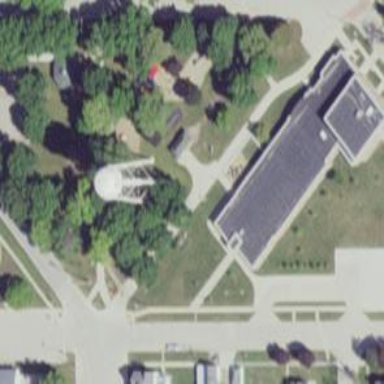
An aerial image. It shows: Water tower that is man-made.